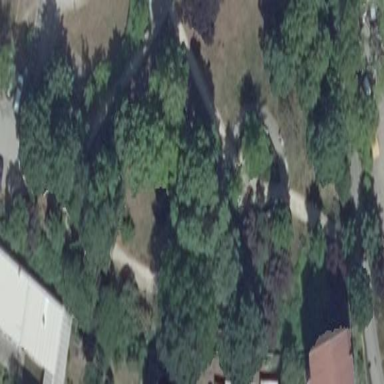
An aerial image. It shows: Mixed forest with various types of leaves.